Question: >
<URL>
I know the basic functions of @property and @synthesize directives, but recently I found a sample code:
There's not any class member variables in TTDownloader, but it works perfect.
'''
TTDownloader *dl = [[TTDownloader alloc] init];
NSLog(@"%d %@", dl.aaa, dl.bbb); // result: 0 (null)
dl.aaa = 101;
dl.bbb = [NSNumber numberWithInt:201];
NSLog(@"%d %@", dl.aaa, dl.bbb); // result: 101 201
'''
My questions are listed below:
1. Where is aaa and bbb? I don't even have a place to hold these data. TTDownloader is empty (except some variables and functions derived from NSObject).
2. Did I miss some great features of Objective C? Are they described in Obj-C Programming Guide, I just read part of it.
Thanks in advance.
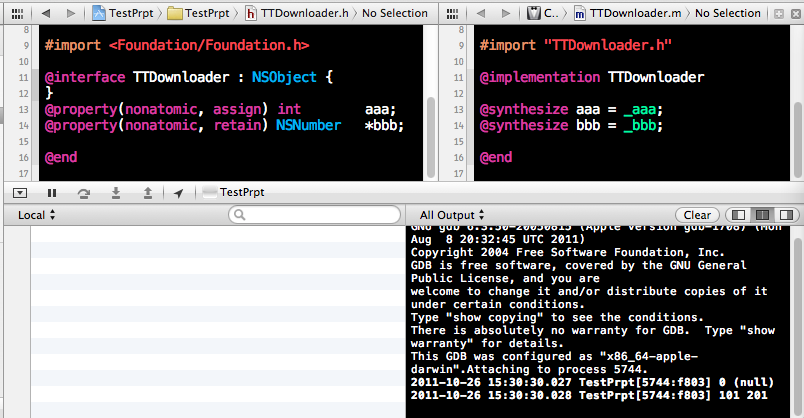
Answer: In the modern runtime on all platforms except 32 bit OS X, when you synthesize a property, if the instance variable has not been declared, it will be created automatically. so
1. aaa and bbb are properties i.e. each is a pair of accessor methods which are synthesized and use the instance variables _aaa and _bbb respectively.
2. Yes, see above.